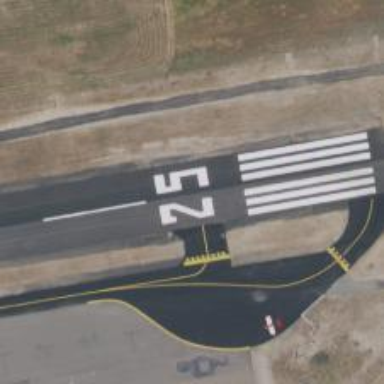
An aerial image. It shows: Asphalt runway at the airport.